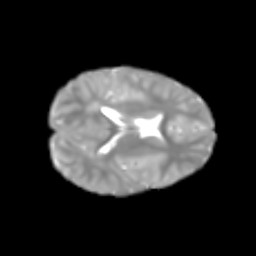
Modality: T2w
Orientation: axial
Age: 7
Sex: male
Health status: healthy